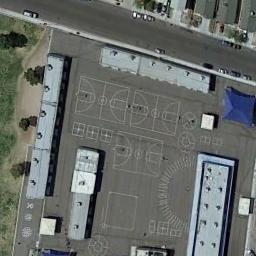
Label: basketball_court